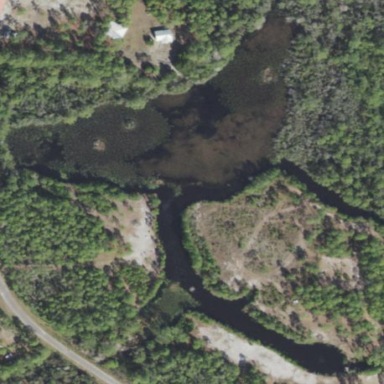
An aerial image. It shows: Beautiful lake surrounded by nature.